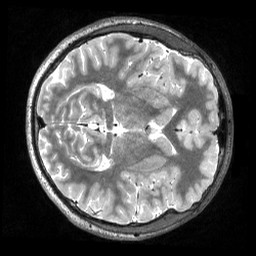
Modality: T2w
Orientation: axial
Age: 20
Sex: male
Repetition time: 3.2 s
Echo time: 0.563 s